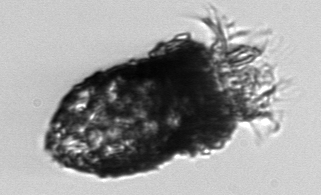
Label: Stenosemella_pacifica